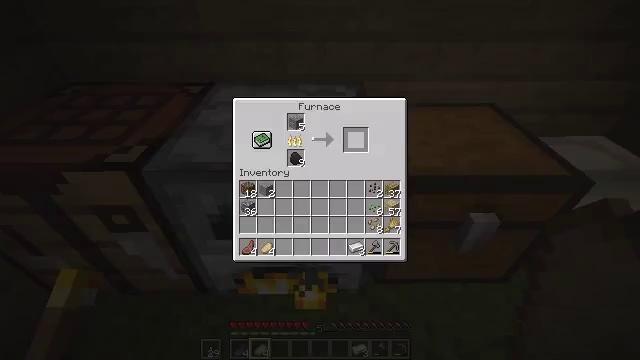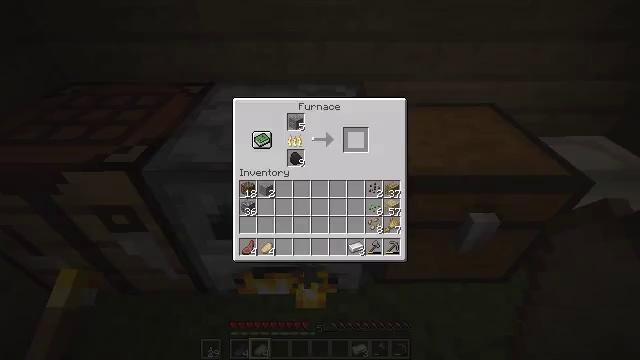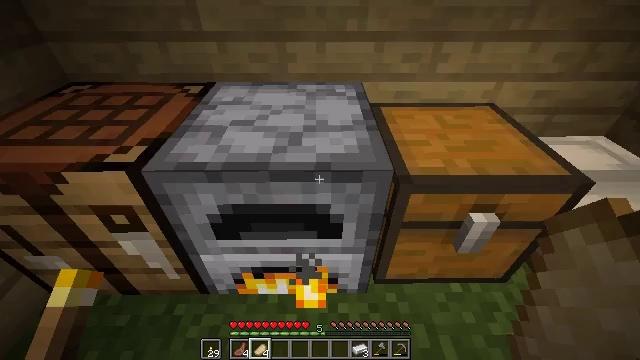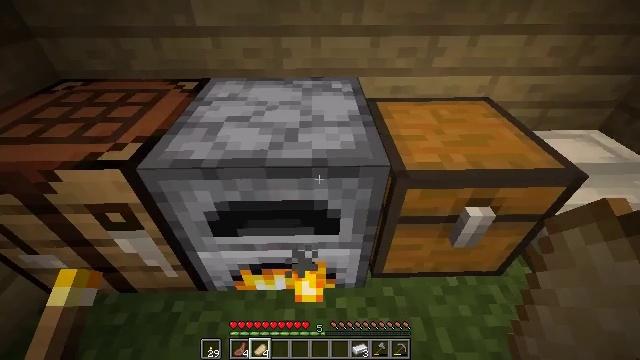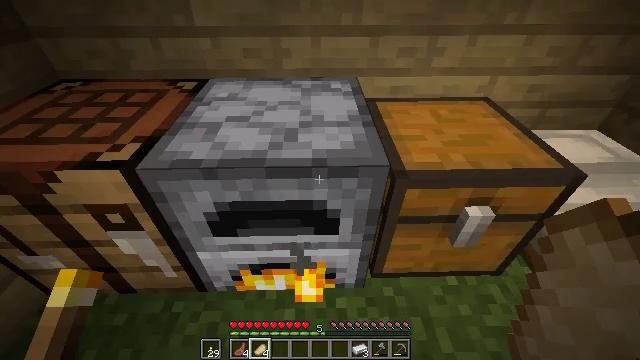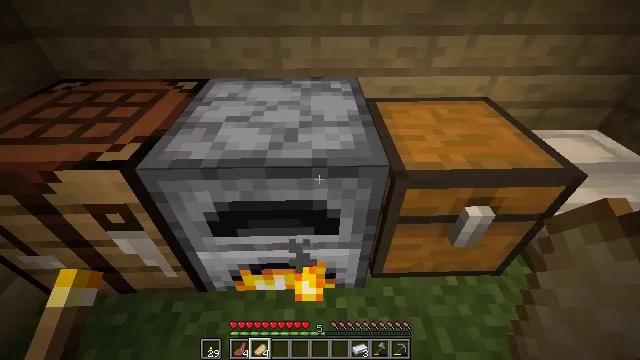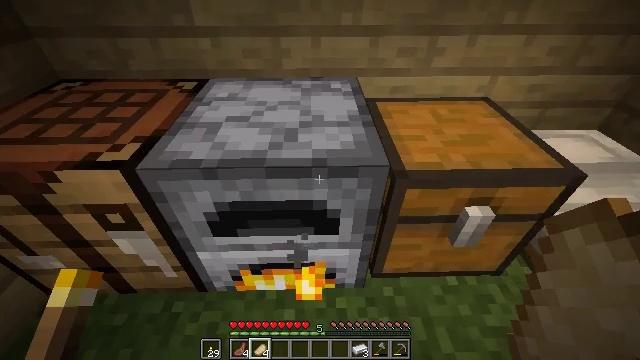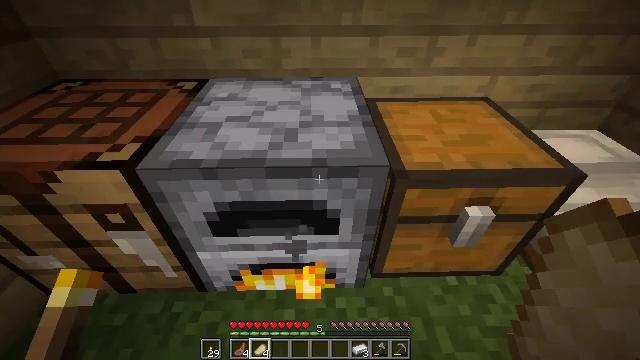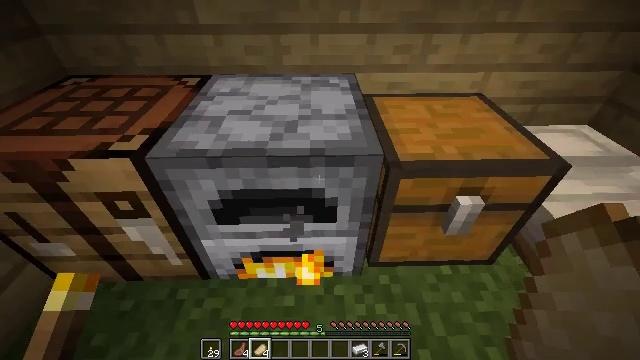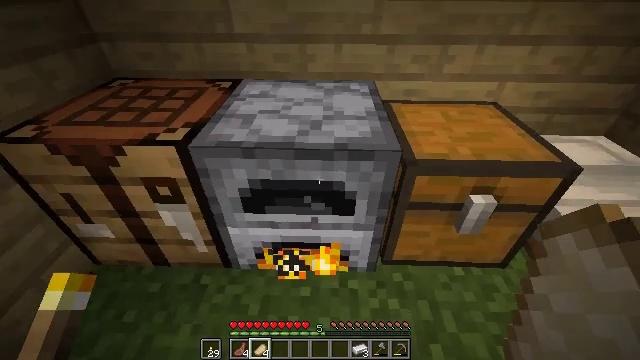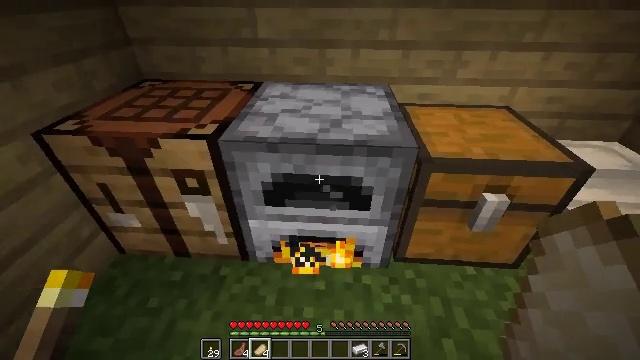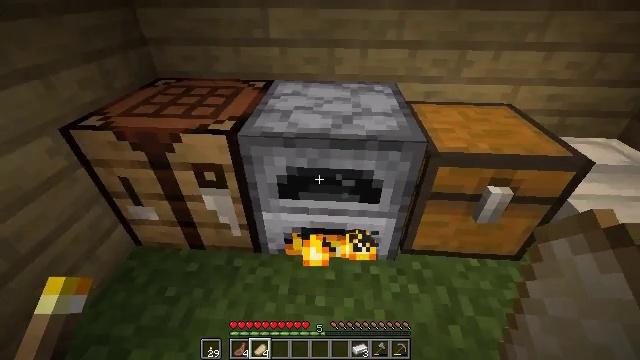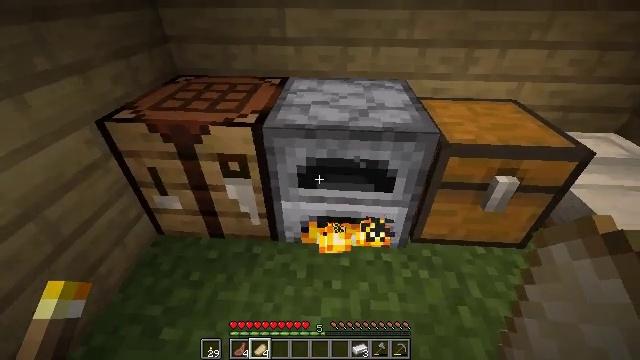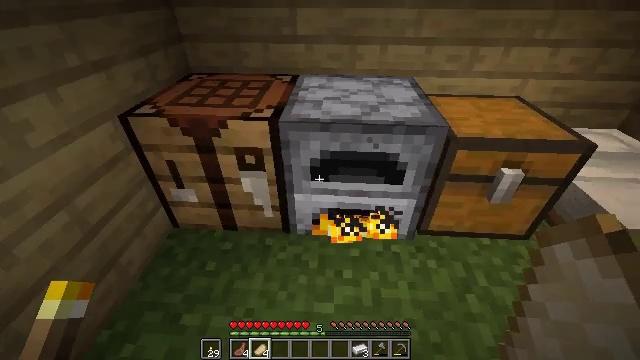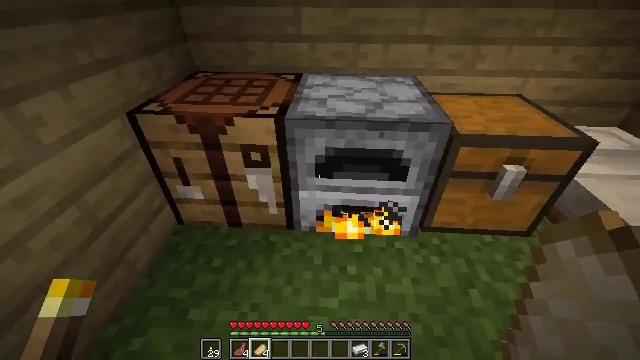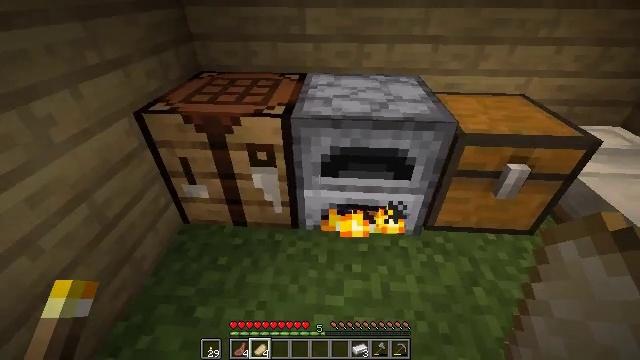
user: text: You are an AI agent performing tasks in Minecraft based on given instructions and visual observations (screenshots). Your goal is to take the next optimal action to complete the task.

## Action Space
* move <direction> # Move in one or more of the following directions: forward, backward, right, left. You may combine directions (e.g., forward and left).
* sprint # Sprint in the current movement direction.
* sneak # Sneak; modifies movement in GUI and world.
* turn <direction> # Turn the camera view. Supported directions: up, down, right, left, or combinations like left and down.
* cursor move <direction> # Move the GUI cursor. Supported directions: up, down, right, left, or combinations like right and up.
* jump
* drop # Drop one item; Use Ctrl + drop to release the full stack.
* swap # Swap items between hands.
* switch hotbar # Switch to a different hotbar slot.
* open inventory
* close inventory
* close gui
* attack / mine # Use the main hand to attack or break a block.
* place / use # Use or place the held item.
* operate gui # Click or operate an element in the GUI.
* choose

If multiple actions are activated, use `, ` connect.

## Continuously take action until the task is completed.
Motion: motion action
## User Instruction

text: Combine iron ingots to craft a bucket.
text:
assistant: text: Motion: sneak, open gui
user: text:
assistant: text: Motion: no_op
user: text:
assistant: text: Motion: close gui
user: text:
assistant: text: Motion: no_op
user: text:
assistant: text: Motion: no_op
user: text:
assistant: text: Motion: no_op
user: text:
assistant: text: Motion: no_op
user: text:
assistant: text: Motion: move back
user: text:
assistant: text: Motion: move back and move left, turn left and up
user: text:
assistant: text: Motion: move back and move left, turn left and up
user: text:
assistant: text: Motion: move back and move left
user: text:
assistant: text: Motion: no_op
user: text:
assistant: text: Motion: no_op
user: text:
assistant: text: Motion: no_op
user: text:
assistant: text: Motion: move left
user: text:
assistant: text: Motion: move forward and move left
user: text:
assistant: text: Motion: move forward and move left
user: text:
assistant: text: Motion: move forward and move left
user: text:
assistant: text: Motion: move forward, turn down, use / place
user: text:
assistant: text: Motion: turn down, use / place
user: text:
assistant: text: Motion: turn right and down, use / place
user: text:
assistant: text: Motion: turn down
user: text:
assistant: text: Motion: turn down
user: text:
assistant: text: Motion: cursor move down, open gui
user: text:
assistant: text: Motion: no_op
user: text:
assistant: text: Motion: no_op
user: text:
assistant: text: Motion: no_op
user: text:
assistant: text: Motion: cursor move up
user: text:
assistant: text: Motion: cursor move right
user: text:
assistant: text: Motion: cursor move right and down